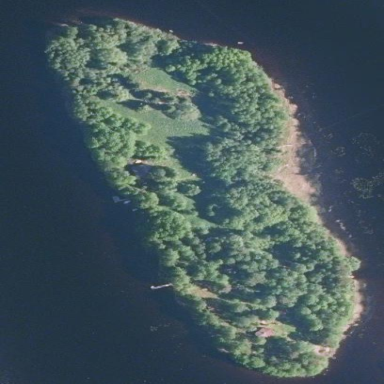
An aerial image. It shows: Islet.